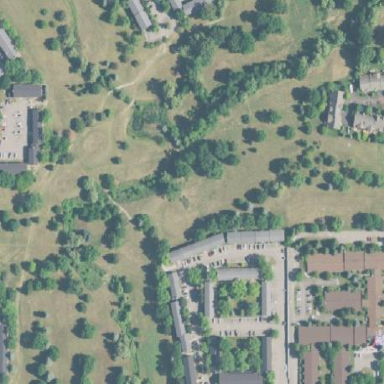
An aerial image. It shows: Recreation ground.